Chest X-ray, PA view. Patient: 52 years old, sex F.
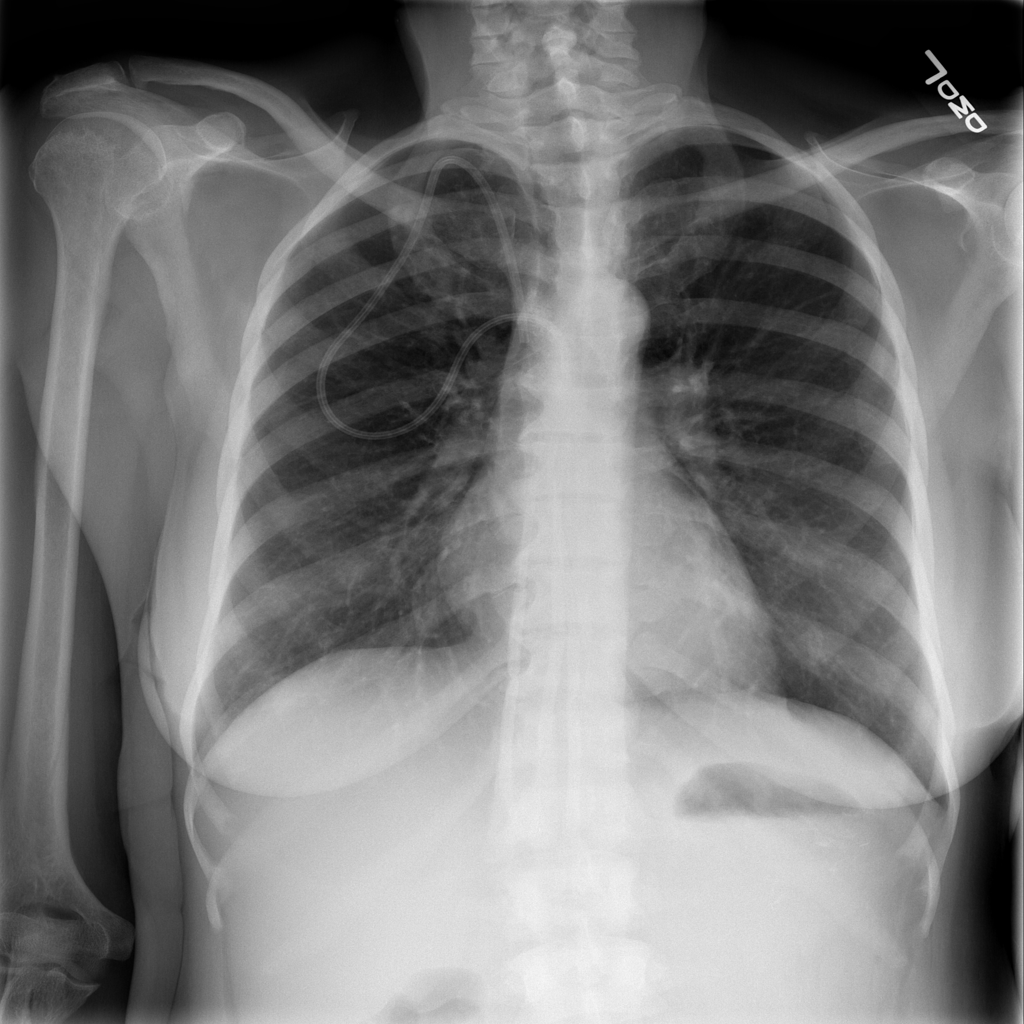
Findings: No Finding